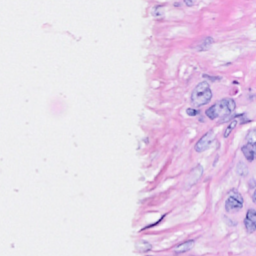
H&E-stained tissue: Breast